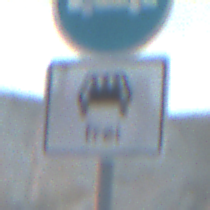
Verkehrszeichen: MehrfachbesetzePersonenkraftwagenFrei
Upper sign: Busssonderstreifen
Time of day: SunriseSunset
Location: Outdoor (Beach)
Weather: PartlyCloudy
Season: NotSpecified
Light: Natural